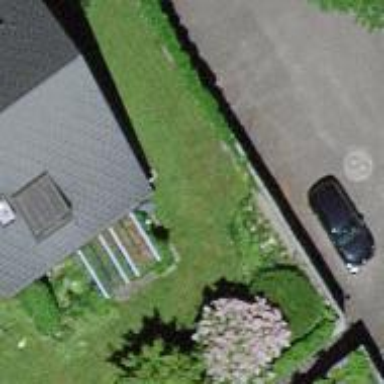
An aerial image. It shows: Group of garages.